Question: Using python framework we are able to create image segments as shown in attachment. Now, based on the mouse click in the image segment we need to highlight the segment with specific color.
Based on the mouse click I am able to get x/y coordinates of the specific location. Please suggest me how can I check on which image segment the coordinates belongs to?
The following is the code snippet:
'''
from skimage.segmentation import felzenszwalb, slic,quickshift
from skimage.segmentation import mark_boundaries
from skimage.segmentation import find_boundaries
from skimage.util import img_as_float
from skimage import io
import matplotlib.pyplot as plt
from skimage import measure
from skimage import restoration
from skimage import img_as_float
import numpy as np
coords = []
def find_nearest(array,value):
idx = (np.abs(array-value)).argmin()
return array[idx]
def onclick(event):
global ix, iy
ix, iy = event.xdata, event.ydata
print ('ix ',ix)
print ("iy ",iy)
color = np.float64([1,0,1]) # red color
image[segments == 14] = color
mark_boundaries(image, segments)
ax.imshow(mark_boundaries(image, segments))
coords.append((ix, iy))
return
image=img_as_float(io.imread("amazon.jpg"))
segments = quickshift(image, ratio=1.0, kernel_size=20, max_dist=10,
return_tree=False, sigma=0, convert2lab=True, random_seed=42)
fig = plt.figure("Superpixels -- %d segments" % (500))
ax = fig.add_subplot(1, 1, 1)
fig,ax = plt.subplots()
color = np.float64([1,0,0])
image[segments == 14] = color # desired segment to be colored
fig.canvas.mpl_connect('button_press_event', onclick)
ax.imshow(mark_boundaries(image, segments))
plt.axis("off")
plt.show()
'''

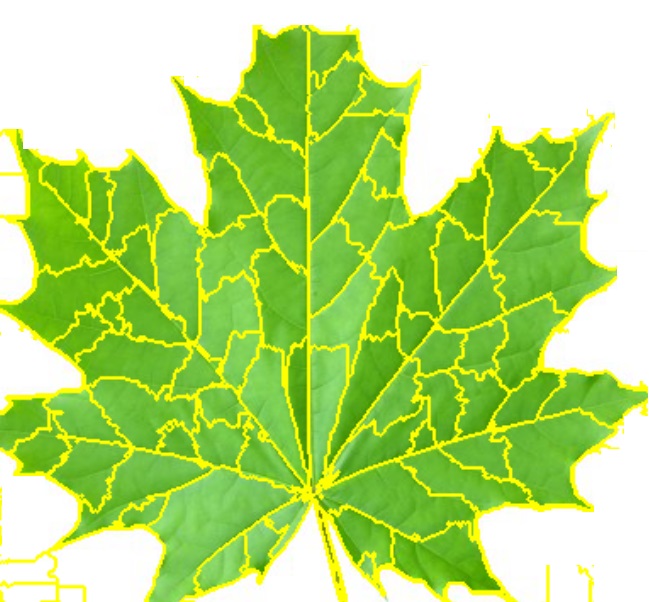
Answer: According to <URL>, 'quickshift' returns an integer mask indicating segment labels. If you know what pixel the user clicked on, you can check the value of that pixel in your variable 'segments' to get the segment number.
In you click handler, you can use
'clicked_segment = segments[event.xdata, event.ydata]'